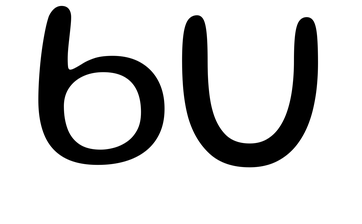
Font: Gluten_Light